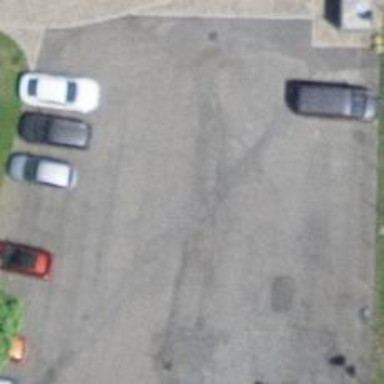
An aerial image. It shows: Bollard.